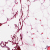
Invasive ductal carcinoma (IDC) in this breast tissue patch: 0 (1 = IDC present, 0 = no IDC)